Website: bh-photo
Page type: customer-info-address
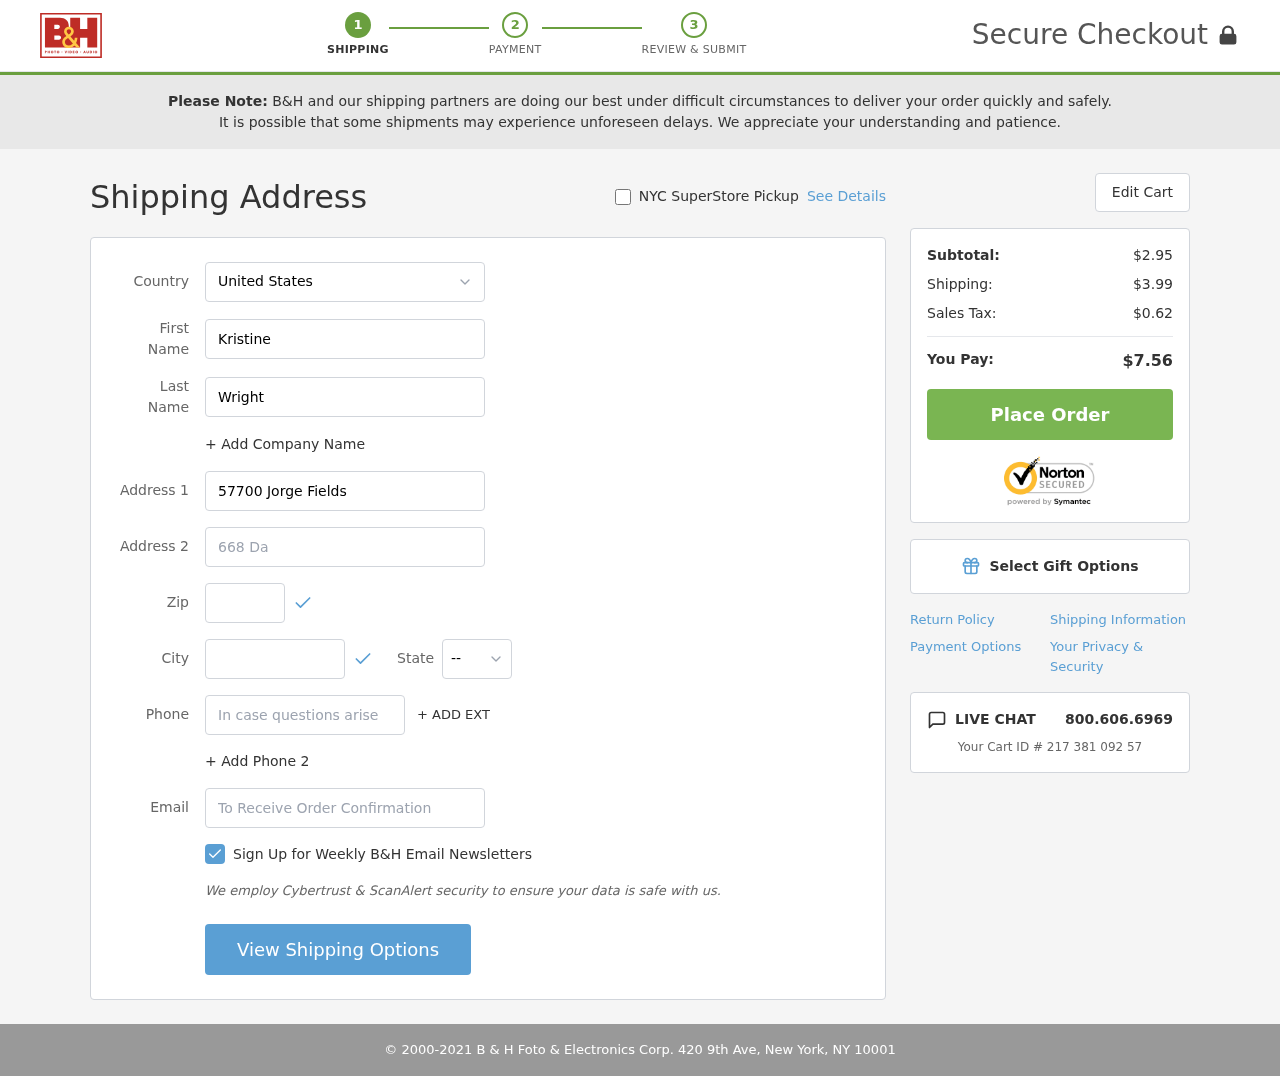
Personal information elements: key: PII_CITY
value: South Ryan
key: PII_COUNTRY
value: United States
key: PII_EMAIL
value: kwright@yahoo.com
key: PII_FIRSTNAME
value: Kristine
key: PII_LASTNAME
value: Wright
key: PII_PHONE
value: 9737414340
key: PII_POSTCODE
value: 02278
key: PII_STATE_ABBR
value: NH
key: PII_STREET
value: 57700 Jorge Fields
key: PII_STREET2
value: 668 David Pines
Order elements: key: ORDER_SUBTOTAL
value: $2.95
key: ORDER_SHIPPING_COST
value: $3.99
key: ORDER_TAX
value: $0.62
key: ORDER_TOTAL
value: $7.56
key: ORDER_ID
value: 217 381 092 57